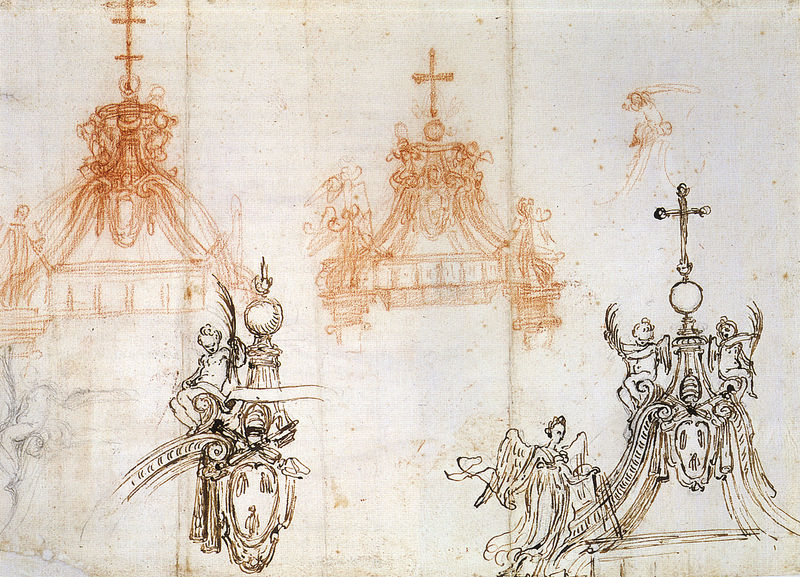
Titel: Baldachin
Künstler: Giovanni Lorenzo Bernini
Standort: Rom, S. Pietro (EU - I - Latium)
Schlagwörter: flügel, frau, orange, schwarz, skizze, zeichnung, architektur, barock, kreis, engel, putto, papier, bogen, giebel, grafik, papst, verzierung, palme, palmwedel, medaillon, kreuz, türme, scharz, schwerter, kugel, entwurf, wappen, kreuze, florenz, baldachin, kirchlich, putten, skizzen, pfeil, streben, rötel, federzeichnung, zeichnungen, leonardo, barberini, doppelkreuz, lkreuz, papstwappen, blestift, bauelemente, geitslich